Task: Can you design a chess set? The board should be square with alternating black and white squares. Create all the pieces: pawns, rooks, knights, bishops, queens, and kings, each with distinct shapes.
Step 3221:
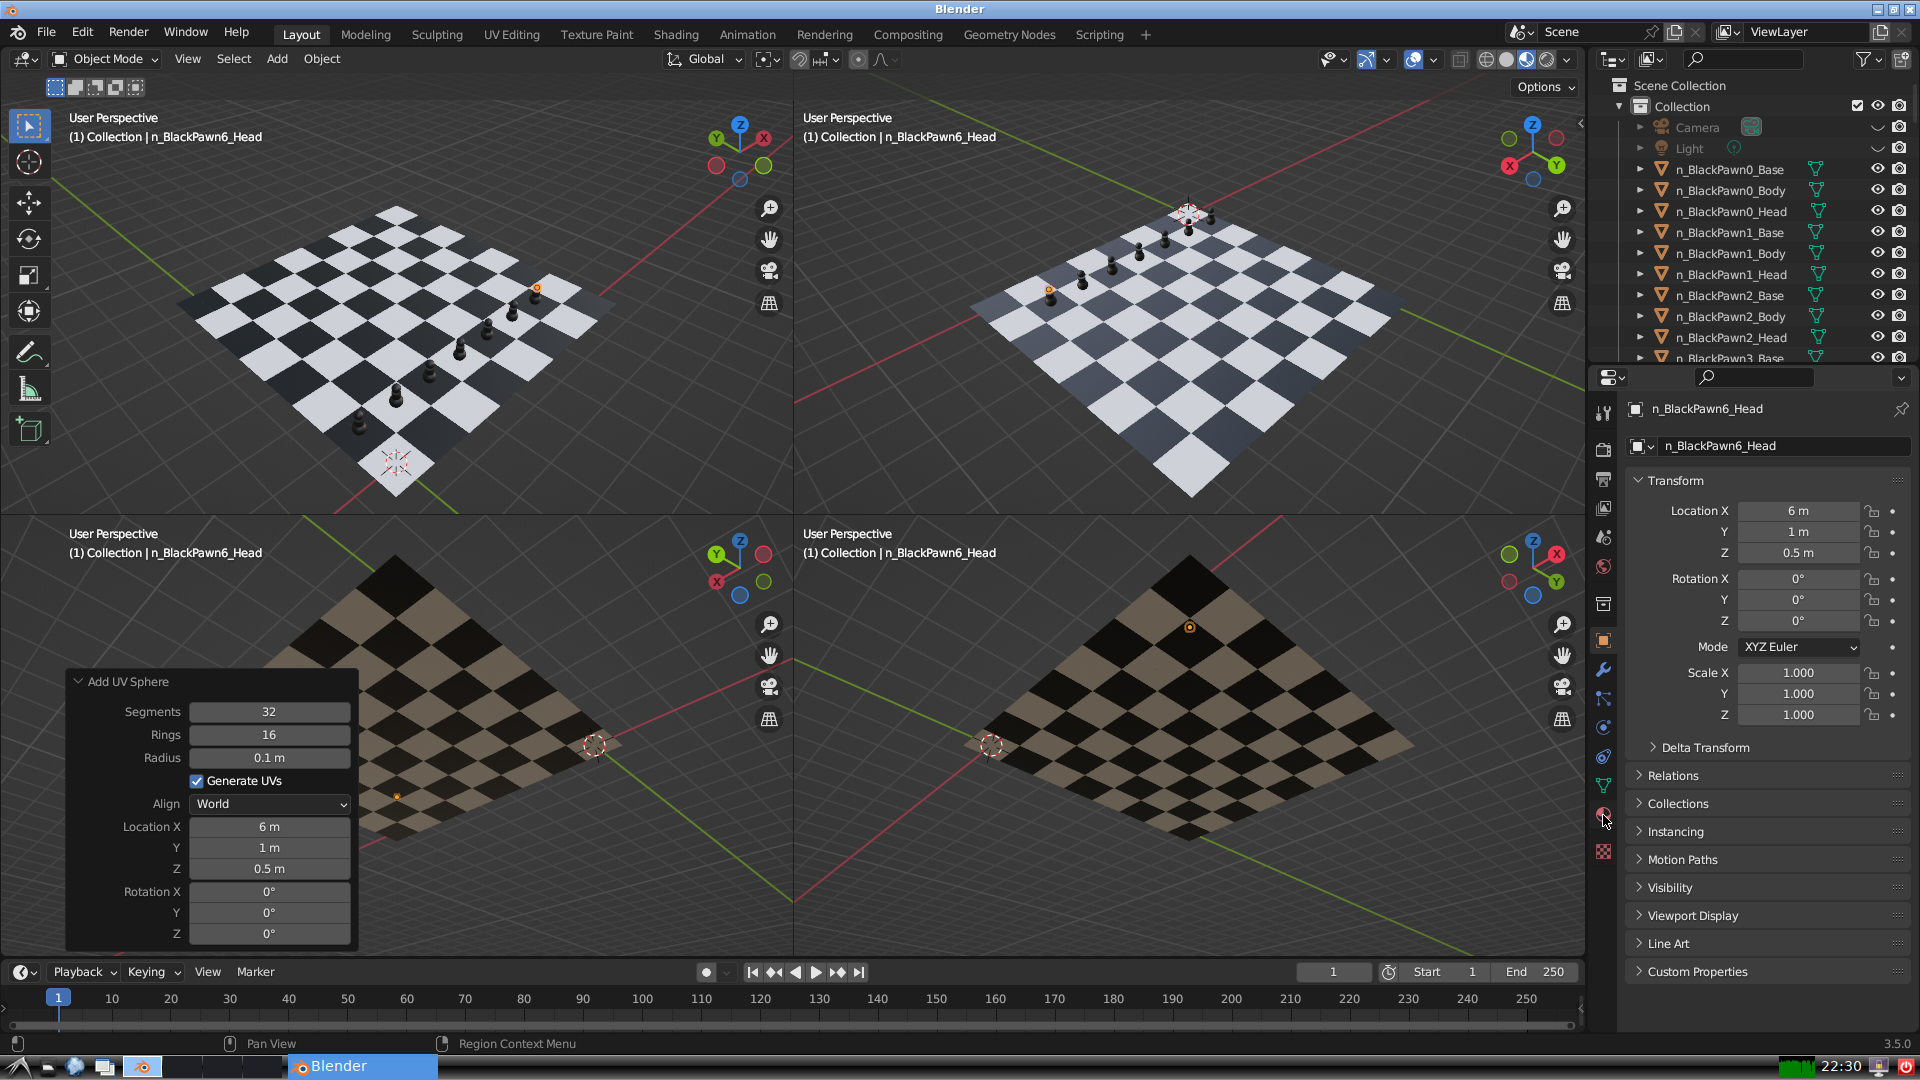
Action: click: no